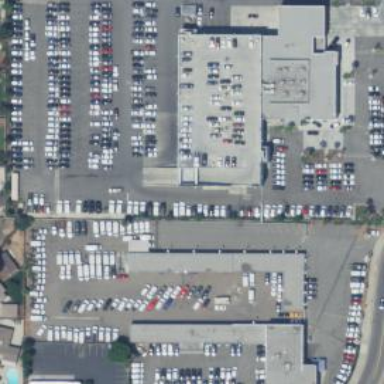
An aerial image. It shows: Commercial building used for car-related activities.